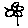
Label: flower